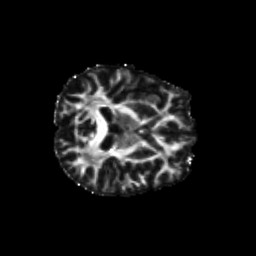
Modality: FA
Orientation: axial
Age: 27
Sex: female
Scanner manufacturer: siemens
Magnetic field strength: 3 T
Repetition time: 8.6 s
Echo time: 0.095 s